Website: home-depot
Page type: receipt
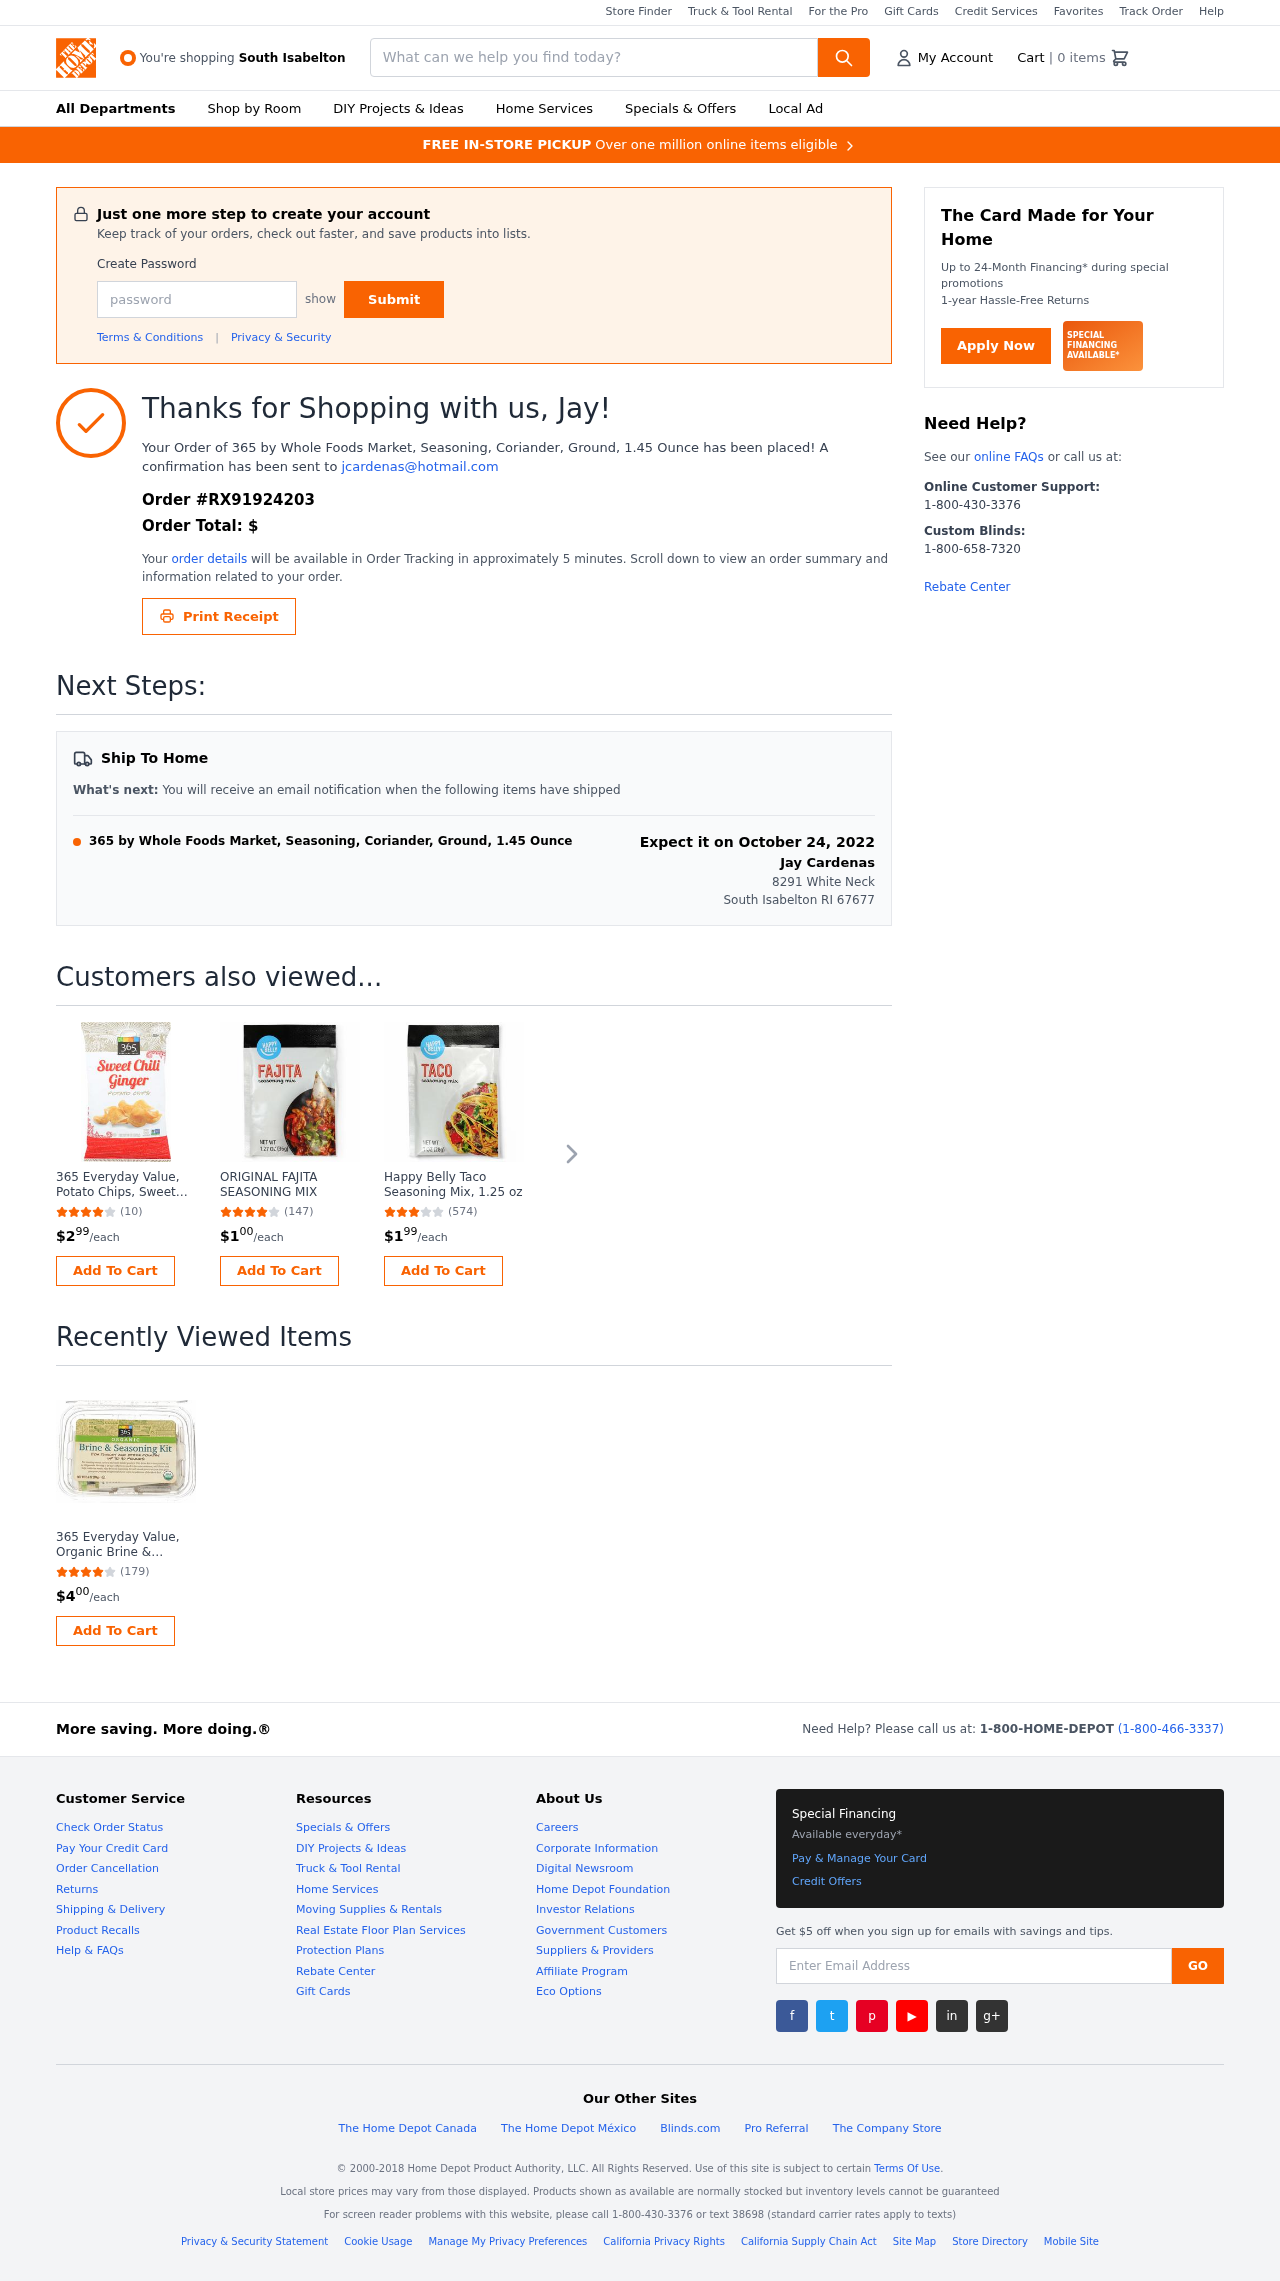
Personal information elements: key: PII_CITY
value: South Isabelton
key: PII_EMAIL
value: jcardenas@hotmail.com
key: PII_FIRSTNAME
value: Jay
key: PII_FULLNAME
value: Jay Cardenas
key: PII_POSTCODE
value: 67677
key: PII_STATE_ABBR
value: RI
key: PII_STREET
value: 8291 White Neck
Product elements: key: PRODUCT1_NAME
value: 365 by Whole Foods Market, Seasoning, Coriander, Ground, 1.45 Ounce
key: PRODUCT2_NAME
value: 365 Everyday Value, Potato Chips, Sweet Chili Ginger, 10 oz
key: PRODUCT2_NUM_RATINGS
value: (10)
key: PRODUCT2_PRICE
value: $299
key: PRODUCT3_NAME
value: ORIGINAL FAJITA SEASONING MIX
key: PRODUCT3_NUM_RATINGS
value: (147)
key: PRODUCT3_PRICE
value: $100
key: PRODUCT4_NAME
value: Happy Belly Taco Seasoning Mix, 1.25 oz
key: PRODUCT4_NUM_RATINGS
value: (574)
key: PRODUCT4_PRICE
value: $199
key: PRODUCT5_NAME
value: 365 Everyday Value, Organic Brine & Seasoning Kit, 13.2 oz
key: PRODUCT5_NUM_RATINGS
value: (179)
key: PRODUCT5_PRICE
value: $400
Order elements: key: ORDER_NUM_ITEMS
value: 0
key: ORDER_ID
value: RX91924203
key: ORDER_TOTAL
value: $
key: ORDER_DELIVERY_DATE
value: Expect it on October 24, 2022
Search elements: key: HEADER_SEARCH
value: What can we help you find today?